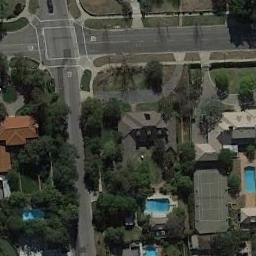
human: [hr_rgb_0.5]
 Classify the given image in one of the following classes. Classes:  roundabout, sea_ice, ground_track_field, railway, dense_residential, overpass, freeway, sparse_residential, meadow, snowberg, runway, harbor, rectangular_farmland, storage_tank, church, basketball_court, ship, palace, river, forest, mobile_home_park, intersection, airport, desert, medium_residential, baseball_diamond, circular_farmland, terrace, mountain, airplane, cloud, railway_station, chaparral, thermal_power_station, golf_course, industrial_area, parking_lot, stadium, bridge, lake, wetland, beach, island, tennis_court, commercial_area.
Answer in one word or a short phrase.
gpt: tennis_court